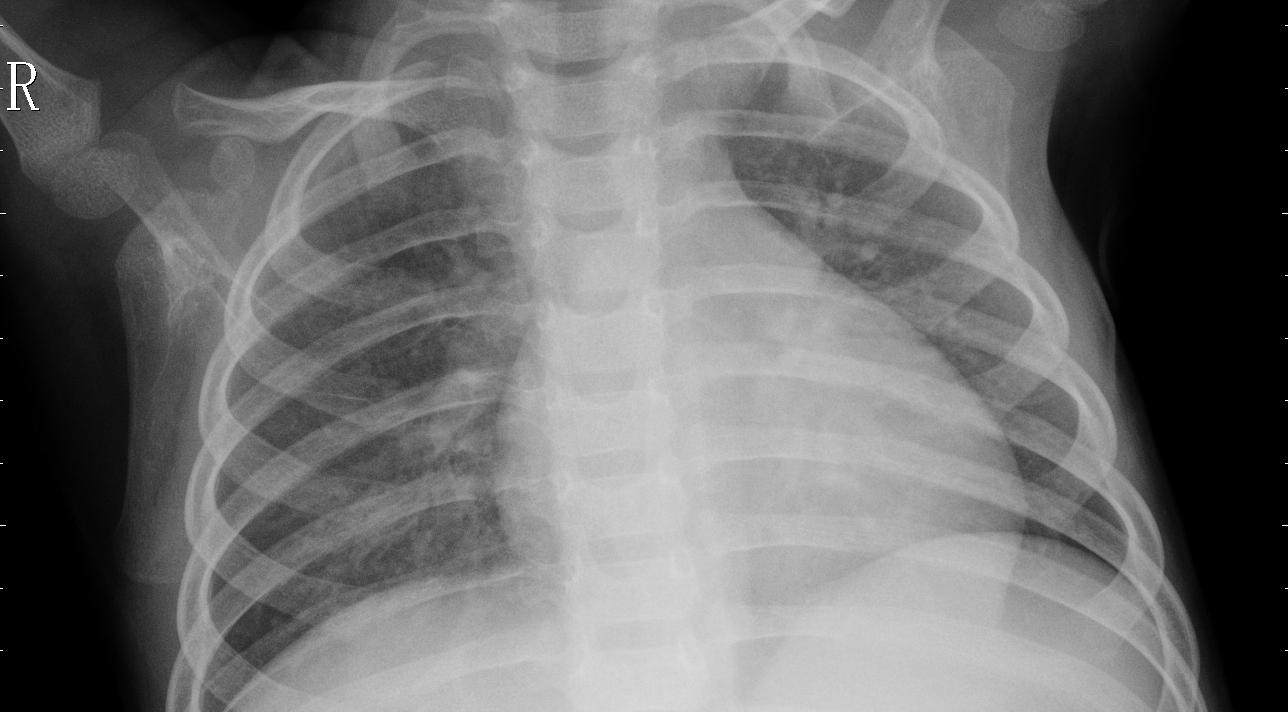
Diagnosis: PNEUMONIA